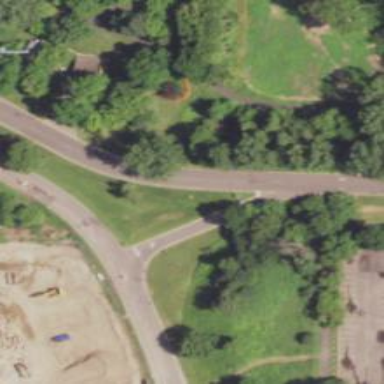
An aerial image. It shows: Marked crossing on cycleway.